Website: apple
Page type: customer-info-address
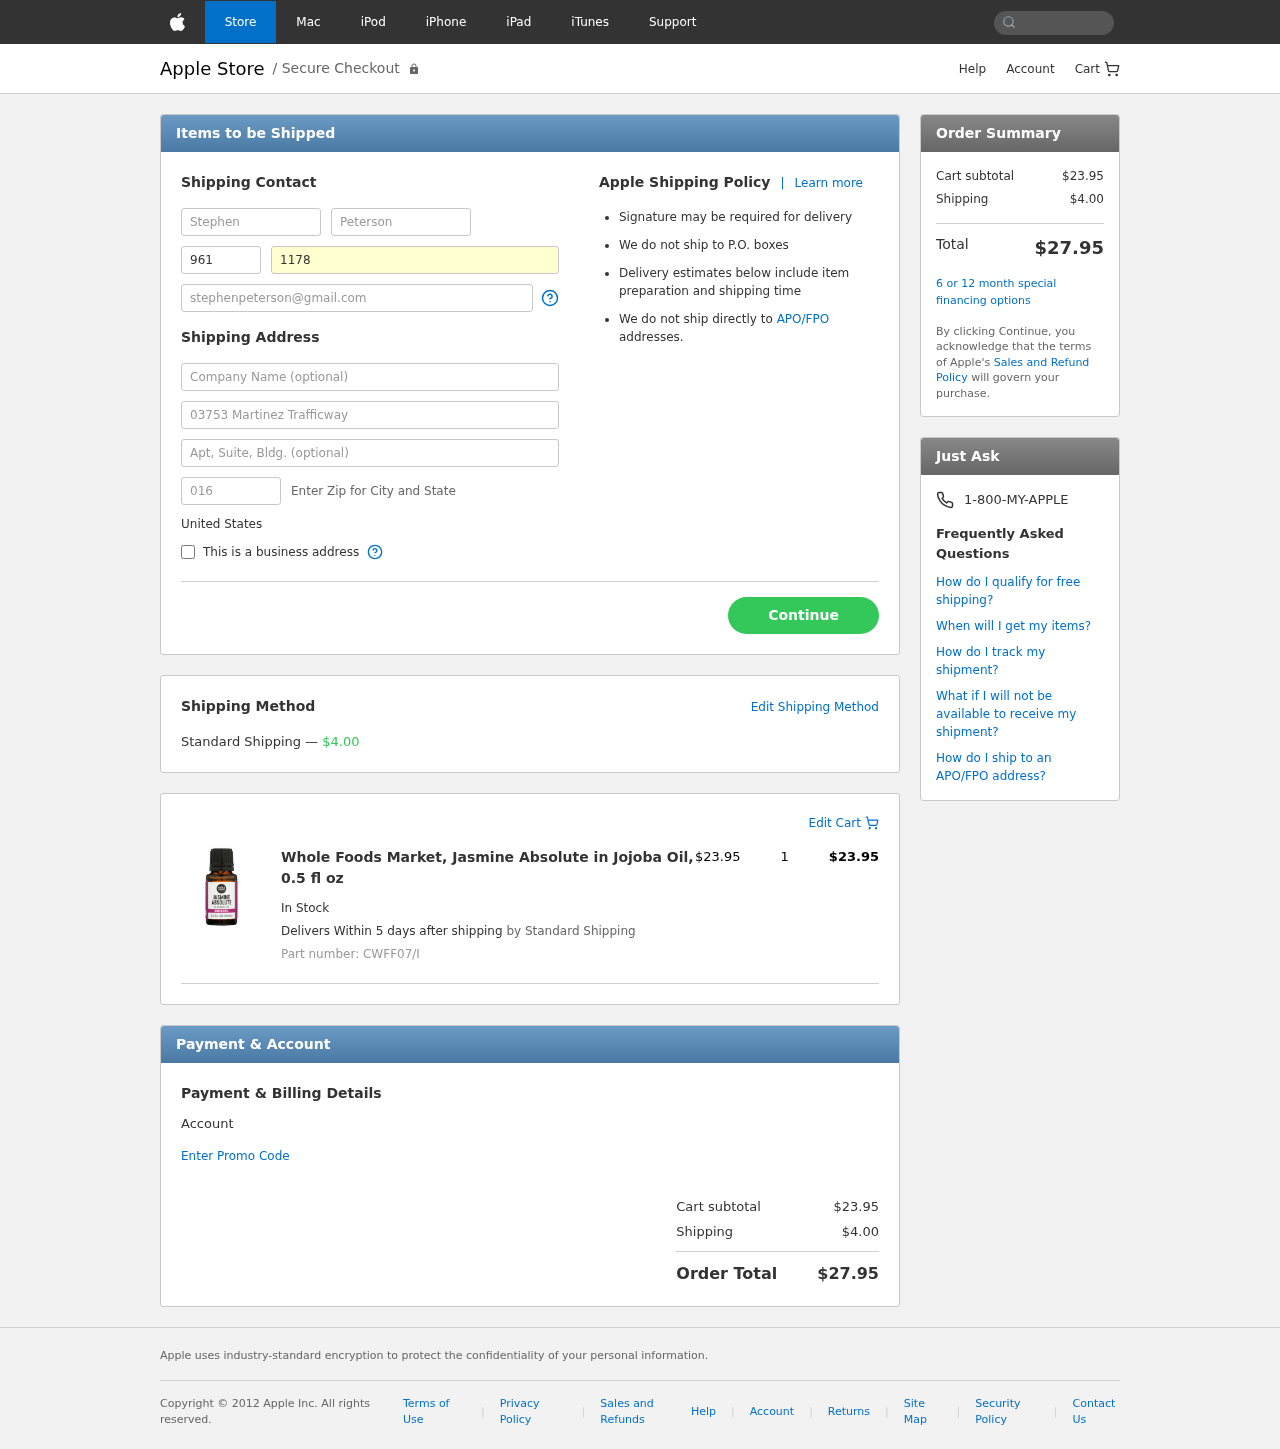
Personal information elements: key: PII_COUNTRY
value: United States
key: PII_FIRSTNAME
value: Stephen
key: PII_LASTNAME
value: Peterson
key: PII_PHONE_AREA
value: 961
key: PII_PHONE_LINE
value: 1178
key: PII_EMAIL
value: stephenpeterson@gmail.com
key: PII_STREET
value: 03753 Martinez Trafficway
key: PII_POSTCODE
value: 01678
Product elements: key: PRODUCT1_NAME
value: Whole Foods Market, Jasmine Absolute in Jojoba Oil, 0.5 fl oz
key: PRODUCT1_PRICE
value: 23.95
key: PRODUCT1_QUANTITY
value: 1
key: PRODUCT1_SKU
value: CWFF07/I
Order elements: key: ORDER_SHIPPING_COST
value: $4.00
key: ORDER_ITEM_TOTAL
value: $23.95
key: ORDER_SUBTOTAL
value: $23.95
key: ORDER_TOTAL
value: $27.95